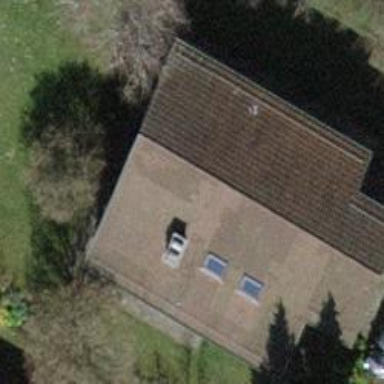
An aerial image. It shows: Building with tiled roof.